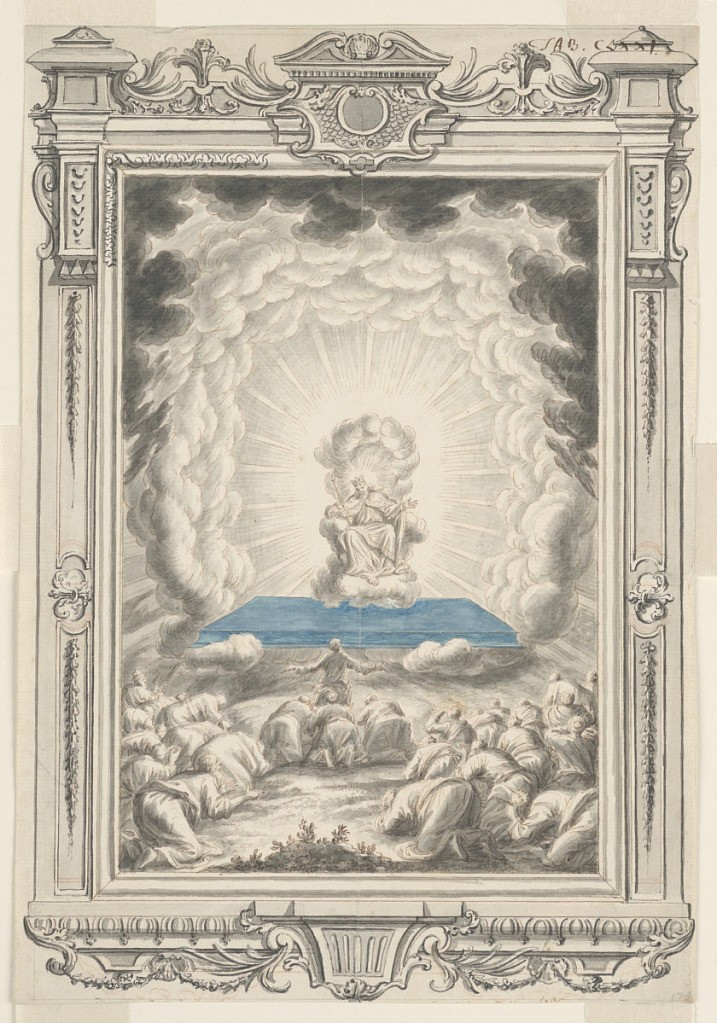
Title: Study for God Appears to Moses and his Companions, Plate 171, Physica Sacra
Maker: Johann Melchior Füssli, Swiss, 1677–1736
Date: before 1731
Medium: Brush and grey, black, and blue wash, pen and brown, black ink on cream laid paper
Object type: Drawing
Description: A robed male figure with a crown and staff, presumably God, sits on a throne made of clouds in the center of the composition. Rays of light and a circle of clouds surround him and cover the top portion of the picture, becoming darker as they reach the picture frame. The figure hovers in the sky above a rectangular blue platform. On the ground below a group of robed men kneel and bow before him. One man, presumably Moses, stands in the center with his arms stretched outwards. An elaborately decorated frame borders the scene.